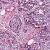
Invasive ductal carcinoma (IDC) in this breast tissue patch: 1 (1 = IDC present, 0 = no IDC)